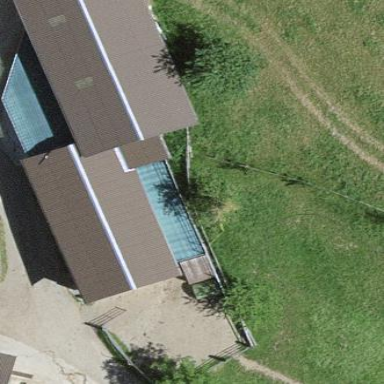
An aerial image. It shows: Sty building.